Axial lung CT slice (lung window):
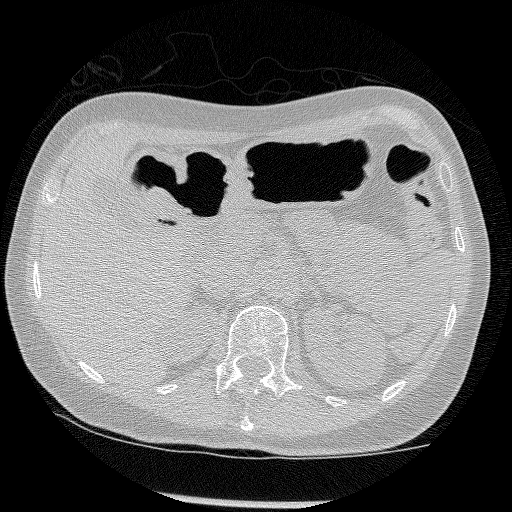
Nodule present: no